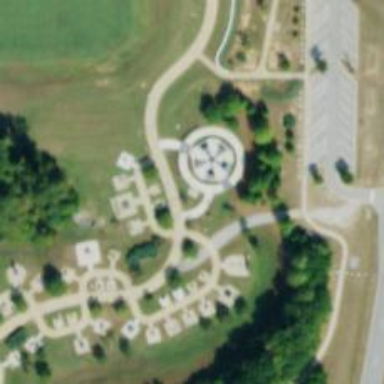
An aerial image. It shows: Historic memorial.